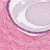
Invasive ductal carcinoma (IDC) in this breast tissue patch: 0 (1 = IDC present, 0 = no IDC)